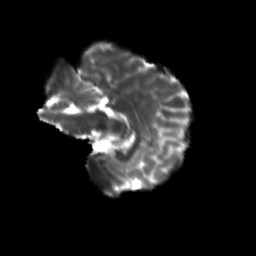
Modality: T2w
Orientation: sagittal
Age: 20
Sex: female
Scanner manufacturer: siemens
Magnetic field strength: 3 T
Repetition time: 3.5 s
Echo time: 0.113 s